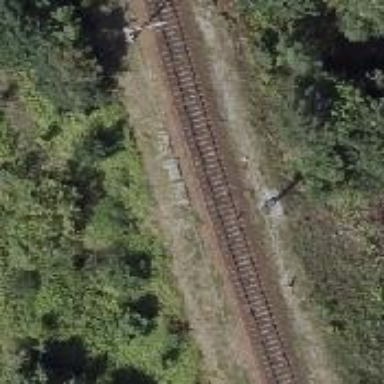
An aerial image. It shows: Railway signal.